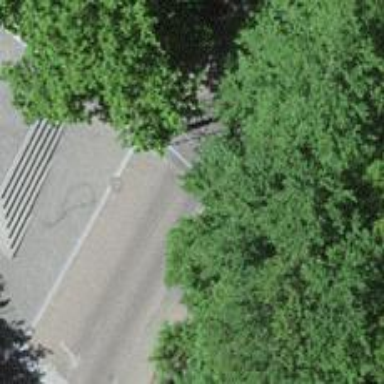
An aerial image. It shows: Compacted steps on the road.